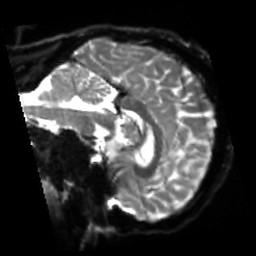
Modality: sbref
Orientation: sagittal
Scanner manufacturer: siemens
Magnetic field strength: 3 T
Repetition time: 4 s
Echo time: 0.0594 s